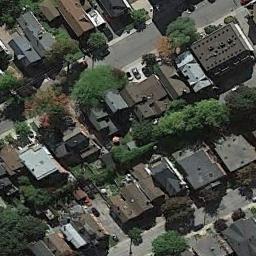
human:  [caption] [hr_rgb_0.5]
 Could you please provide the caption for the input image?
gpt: Many buildings are in medium residential area .

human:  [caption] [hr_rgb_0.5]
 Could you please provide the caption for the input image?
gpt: The medium residential is next to the road and some trees .

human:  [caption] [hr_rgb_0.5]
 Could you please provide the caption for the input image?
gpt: There are many houses in the medium - sized residential area .

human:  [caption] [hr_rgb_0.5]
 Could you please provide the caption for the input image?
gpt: The medium residential area has lots of neatly arranged houses and some trees .

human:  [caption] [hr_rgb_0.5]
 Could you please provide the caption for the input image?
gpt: There are many buildings and some trees on the medium residential area .